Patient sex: M
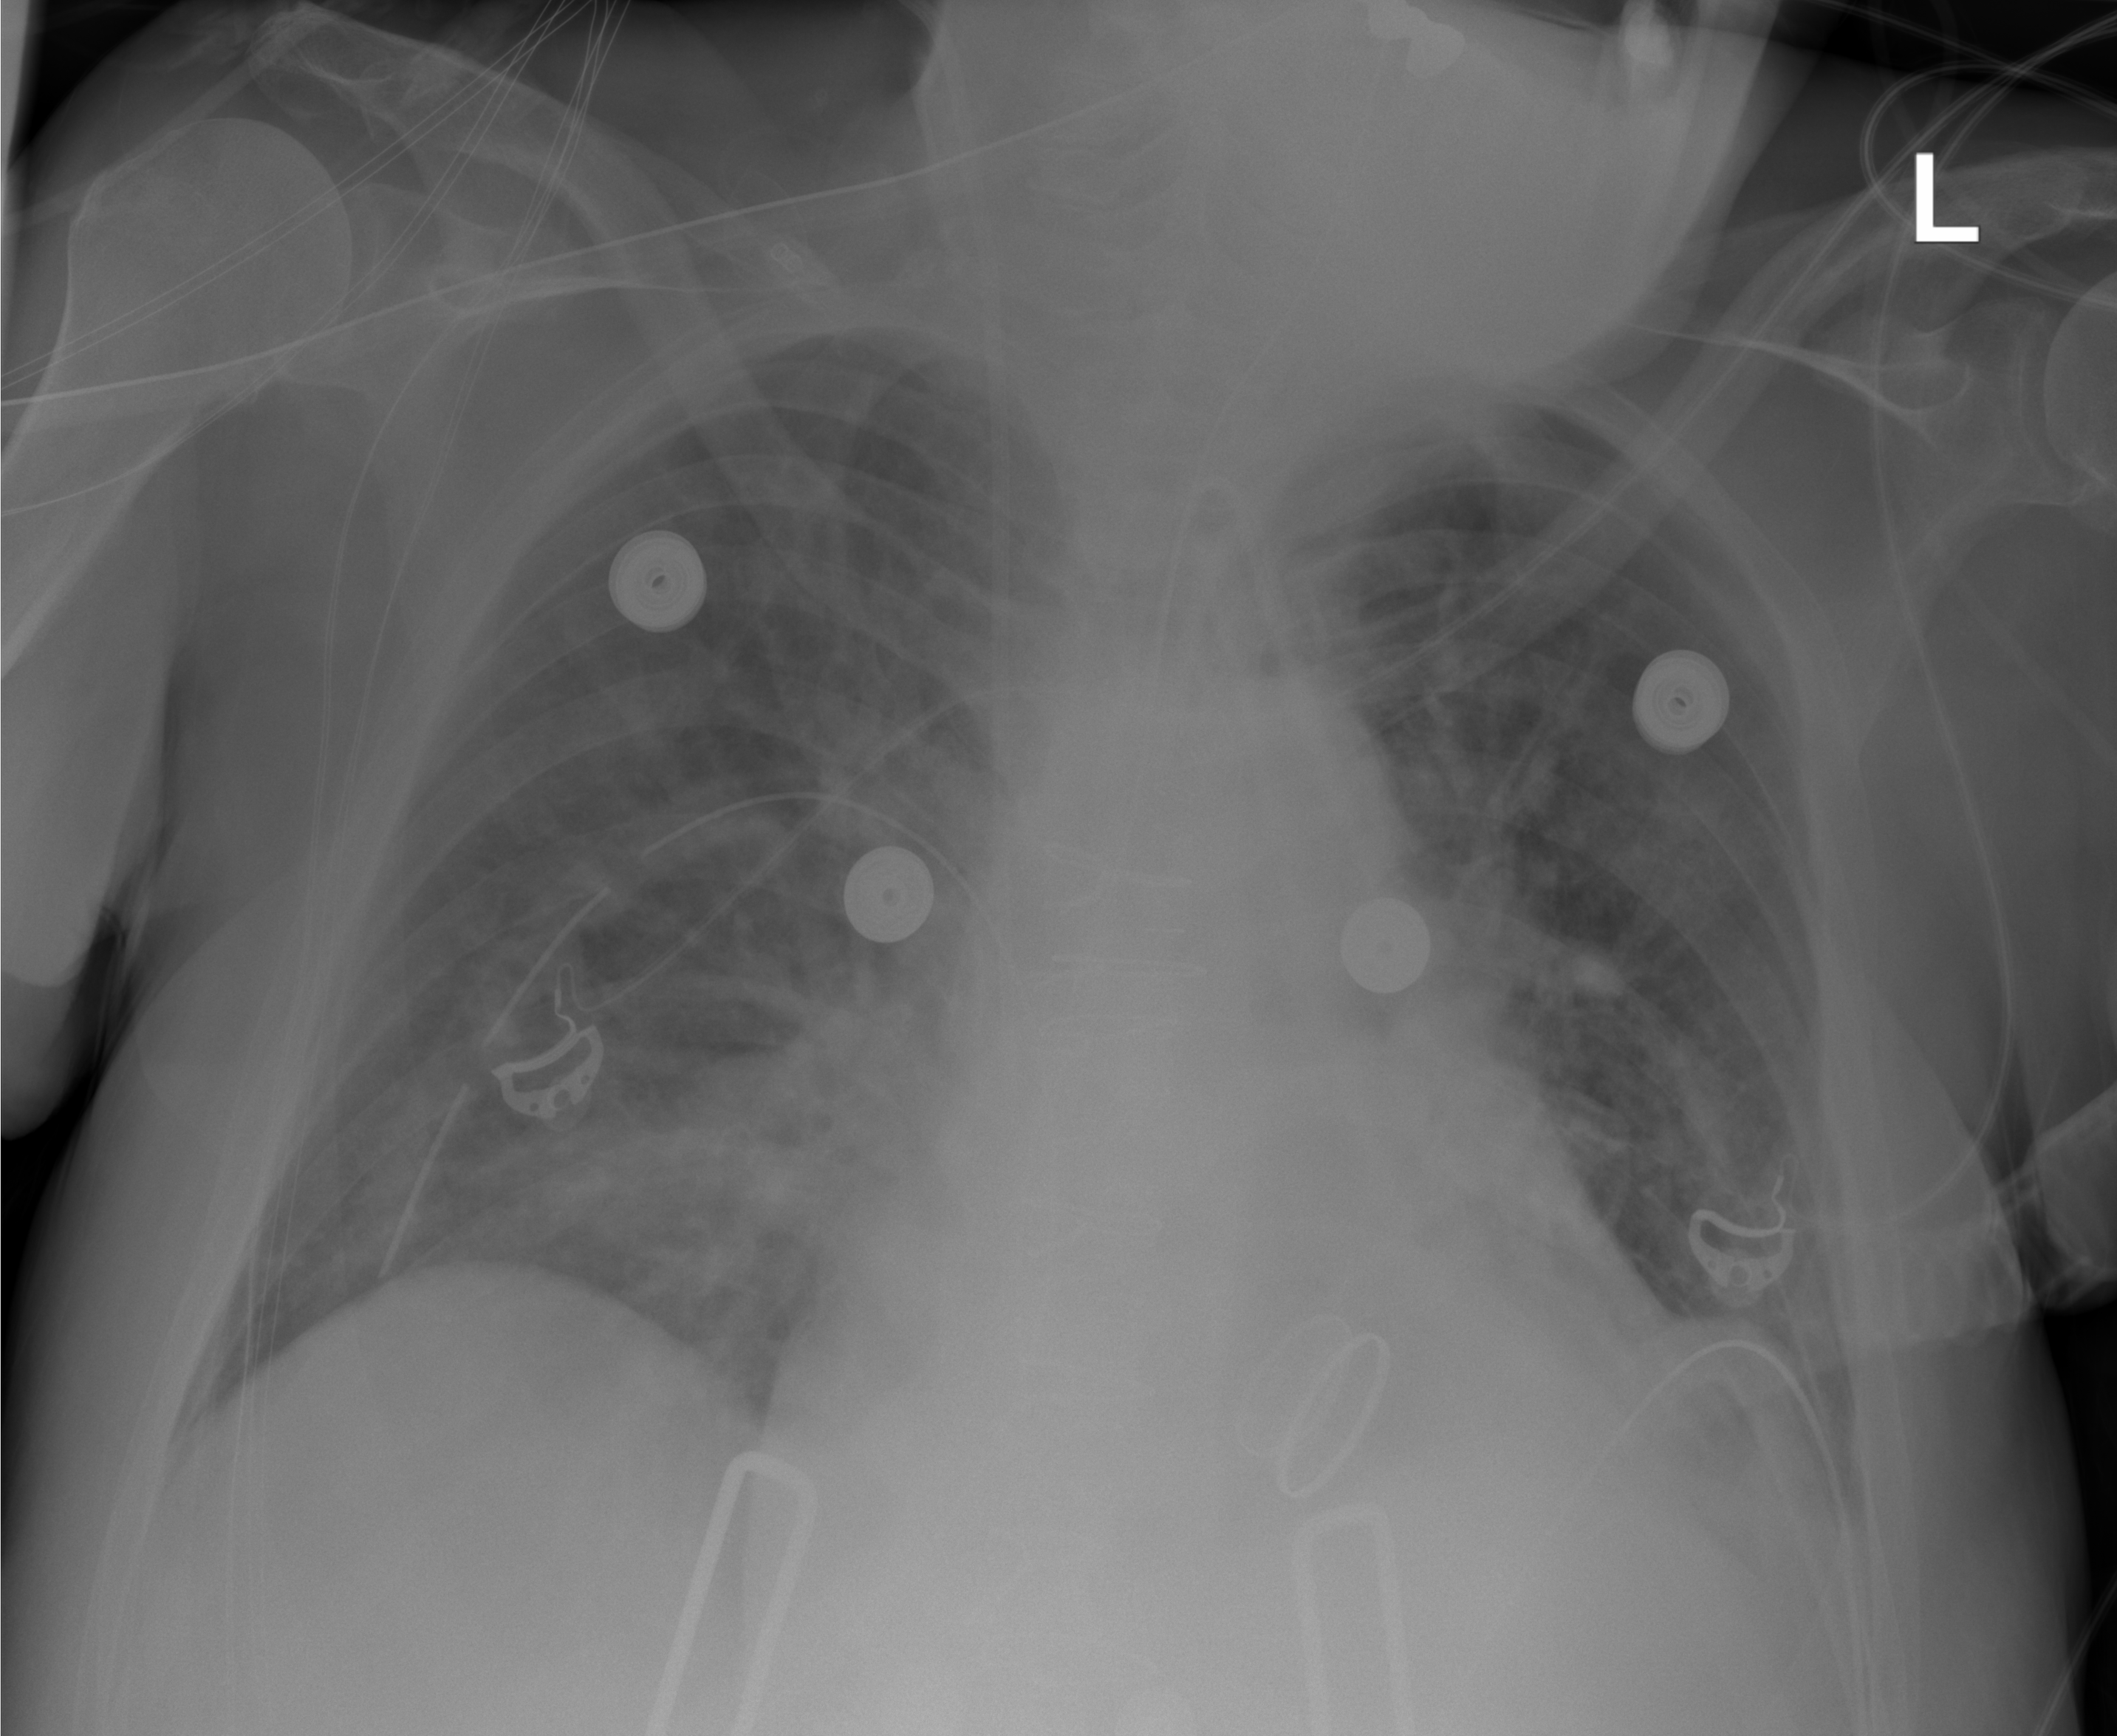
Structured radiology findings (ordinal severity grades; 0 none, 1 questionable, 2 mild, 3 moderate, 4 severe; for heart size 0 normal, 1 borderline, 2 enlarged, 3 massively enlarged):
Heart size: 2
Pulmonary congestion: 2
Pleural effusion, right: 0
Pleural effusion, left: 0
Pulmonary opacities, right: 2
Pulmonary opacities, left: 0
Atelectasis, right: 0
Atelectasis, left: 0